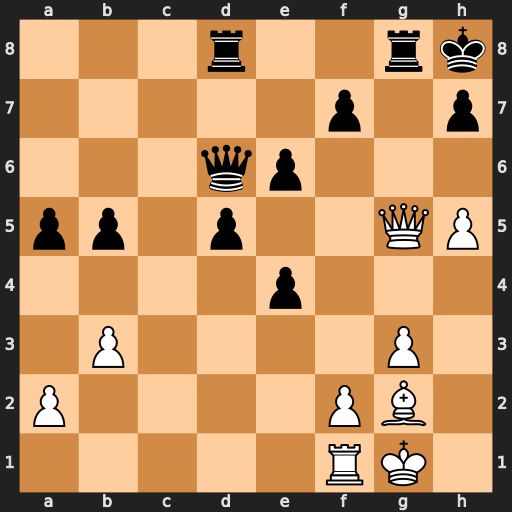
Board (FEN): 3r2rk/5p1p/3qp3/pp1p2QP/4p3/1P4P1/P4PB1/5RK1
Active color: w
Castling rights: -
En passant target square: -
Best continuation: Qf6+ Rg7 h6